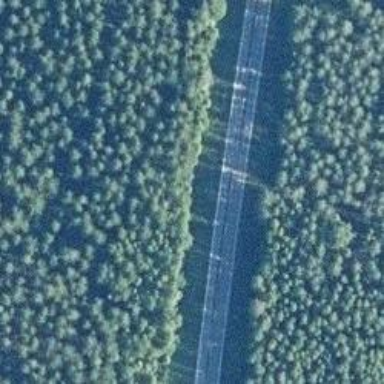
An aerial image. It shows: Primary road with asphalt surface.